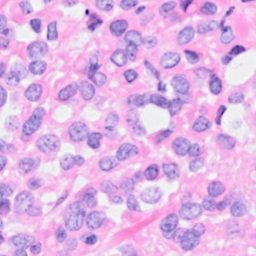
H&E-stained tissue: Breast